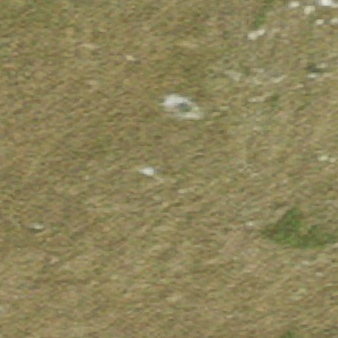
Label: other